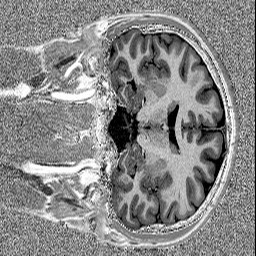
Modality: MP2RAGE
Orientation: coronal
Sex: male